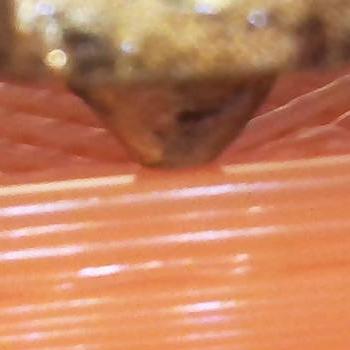
Flow rate: 265%